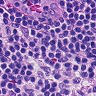
Metastatic tissue present: no